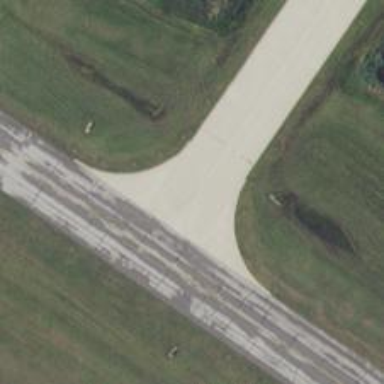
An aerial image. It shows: View of taxiway at the airport.